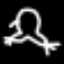
Label: frog